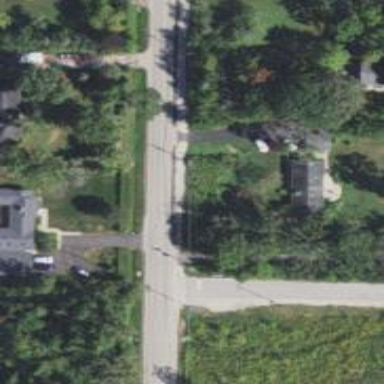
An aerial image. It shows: Uncontrolled crossing on the road.